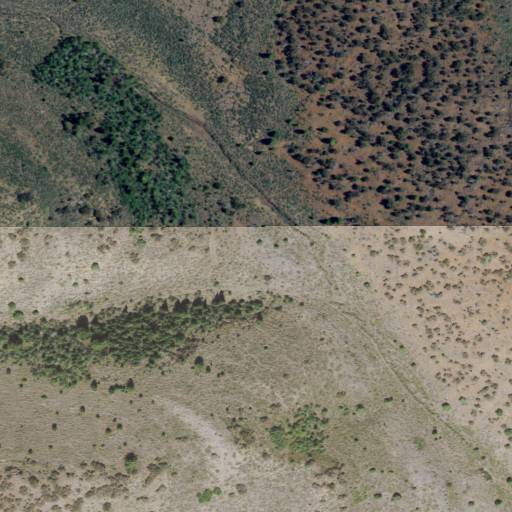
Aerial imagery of valley in Idaho named Maple Canyon containing shrub and evergreen forest